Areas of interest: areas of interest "Business Office Building"
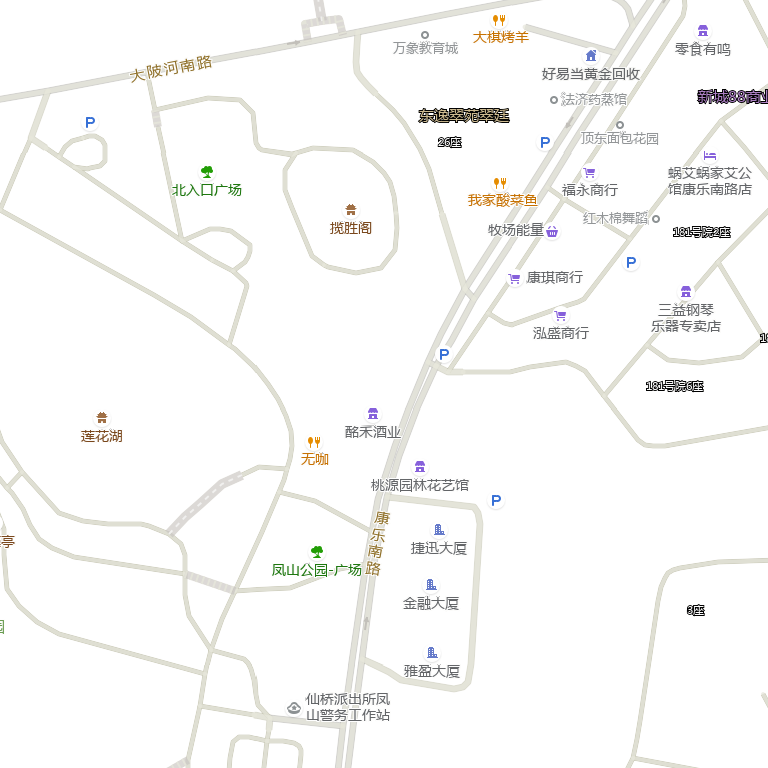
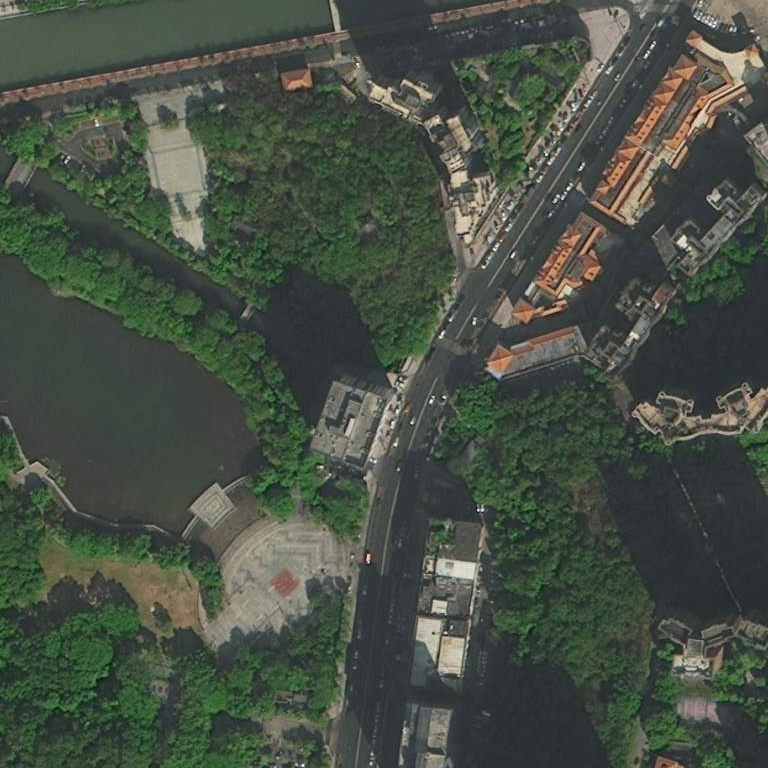